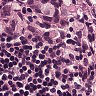
Metastatic tissue present: yes